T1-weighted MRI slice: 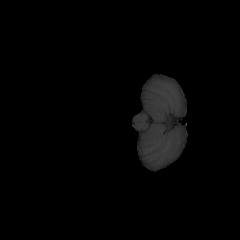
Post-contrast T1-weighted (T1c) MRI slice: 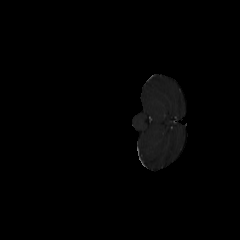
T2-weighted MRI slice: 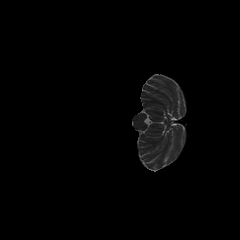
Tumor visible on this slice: no